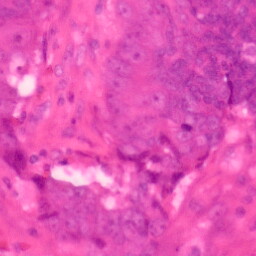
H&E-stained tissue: Colon